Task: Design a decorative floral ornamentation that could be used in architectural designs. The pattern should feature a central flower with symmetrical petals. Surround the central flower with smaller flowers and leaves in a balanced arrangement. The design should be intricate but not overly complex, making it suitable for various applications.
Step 322:
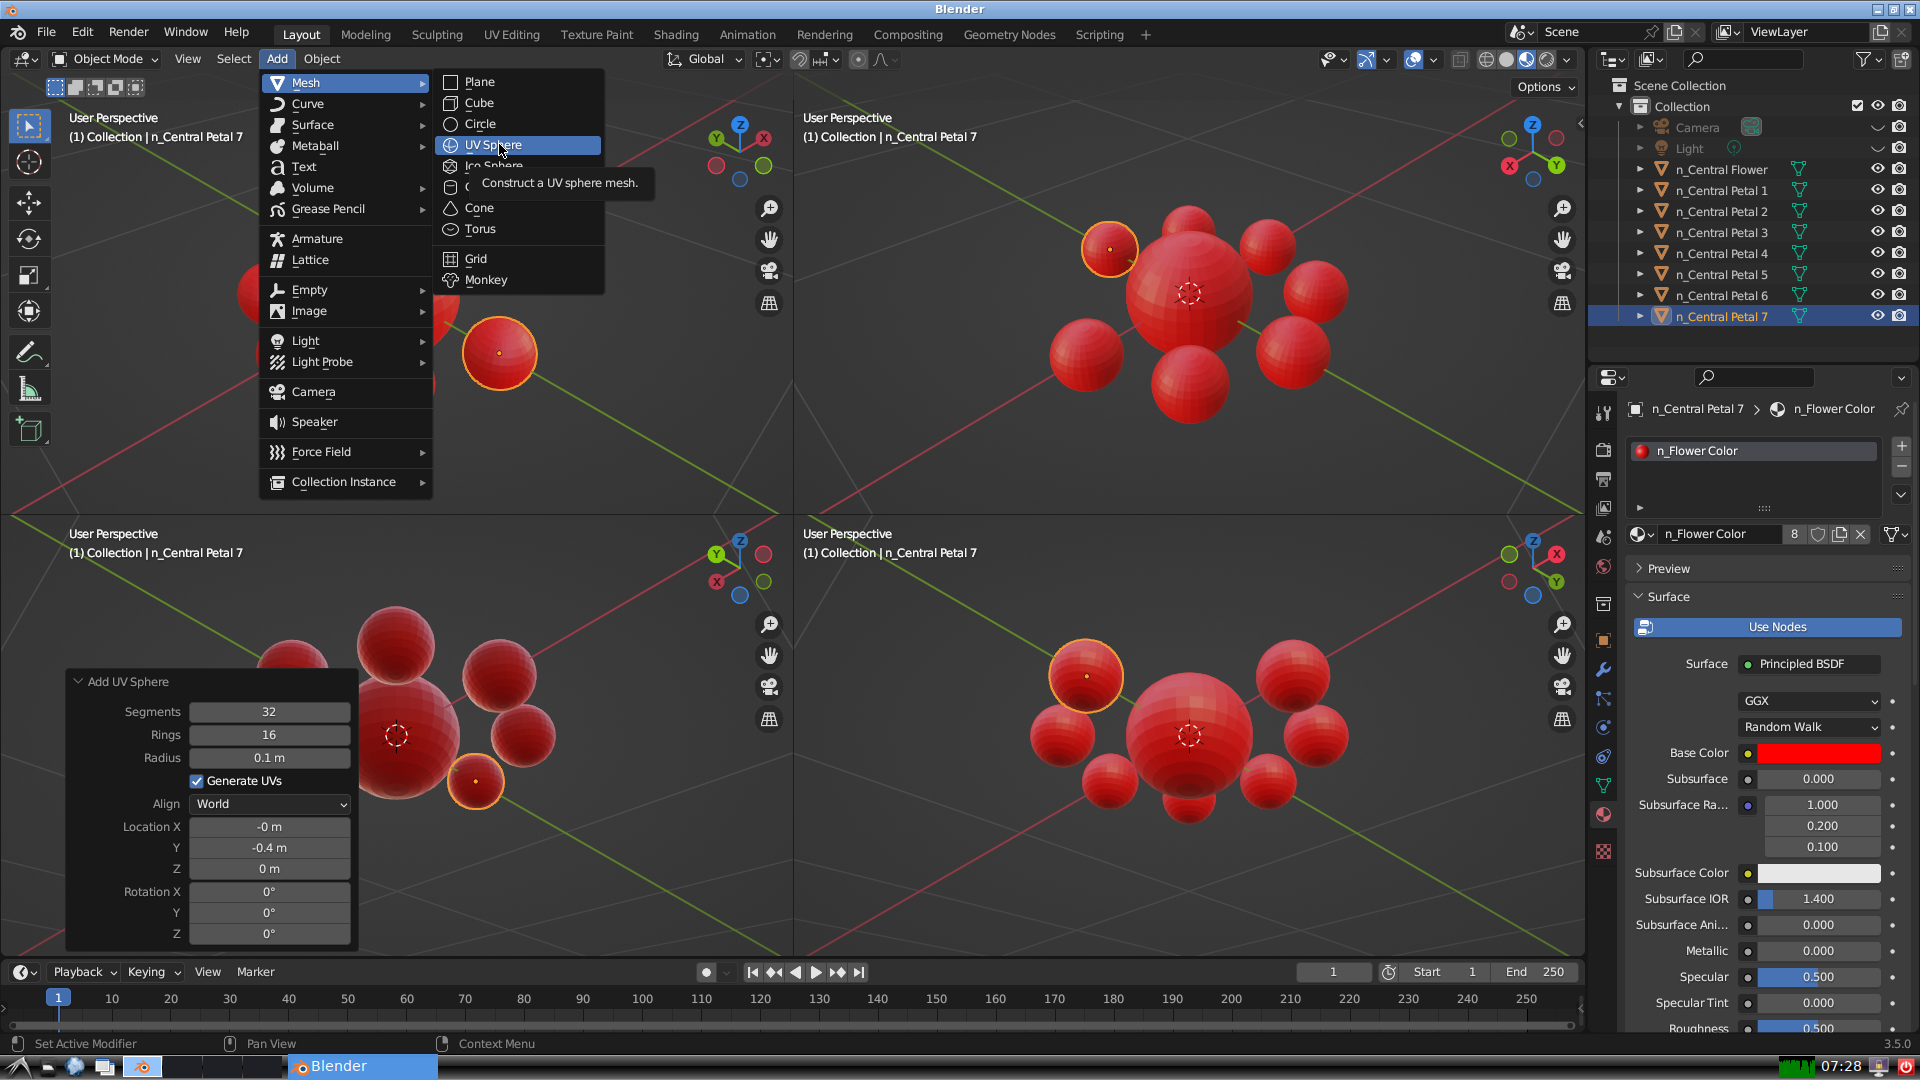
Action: click: no